Question:
i have one webservice, when i consume it, w3wp.exe increase, then if i consume many times this continue increasing, when this is around 24,000 and i try consume it, i don get answer,
what do i need configurate, and how do i configurate, because not aument, or after consume, this decrease again. Actually this decrease after 1 hour or 30 minutes.
do i need configurate it in web.config or is it a configuration in IIS?
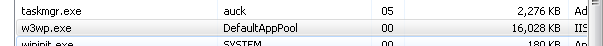
Answer: The IIS worker processes continue to grow until they reach an execution time or size limit, and a number of other criteria. They are then recycled with a new process that starts off at the initial memory use. This is by design and permits the application to respond better to multiple similar requests.
These options are described at <URL>.